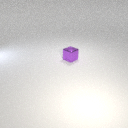
small purple metal cube